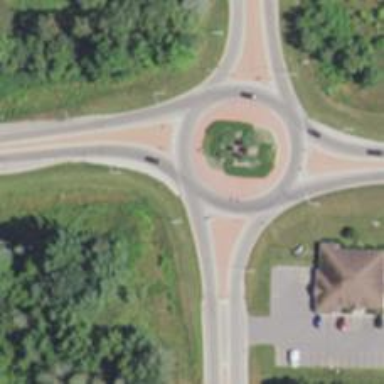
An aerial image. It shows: Roundabout at primary highway.